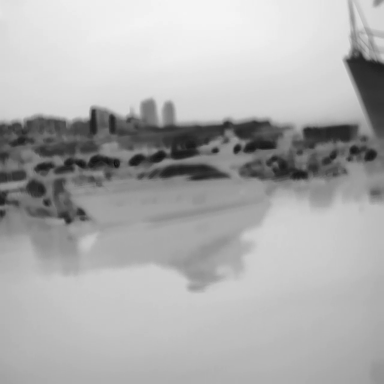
There are two canoes in the infrared image.